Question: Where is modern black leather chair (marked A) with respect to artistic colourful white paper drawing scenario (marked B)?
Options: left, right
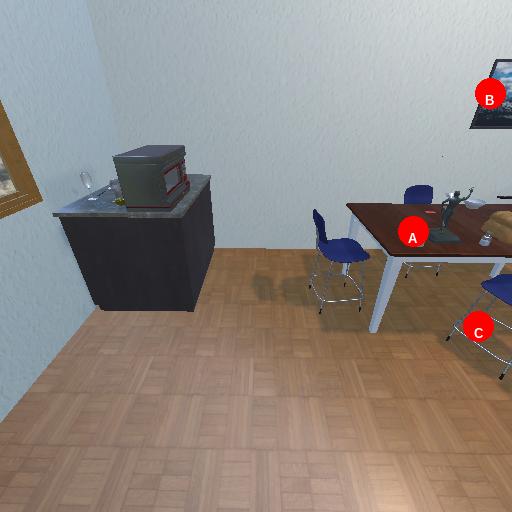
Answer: left